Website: home-depot
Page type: review-order
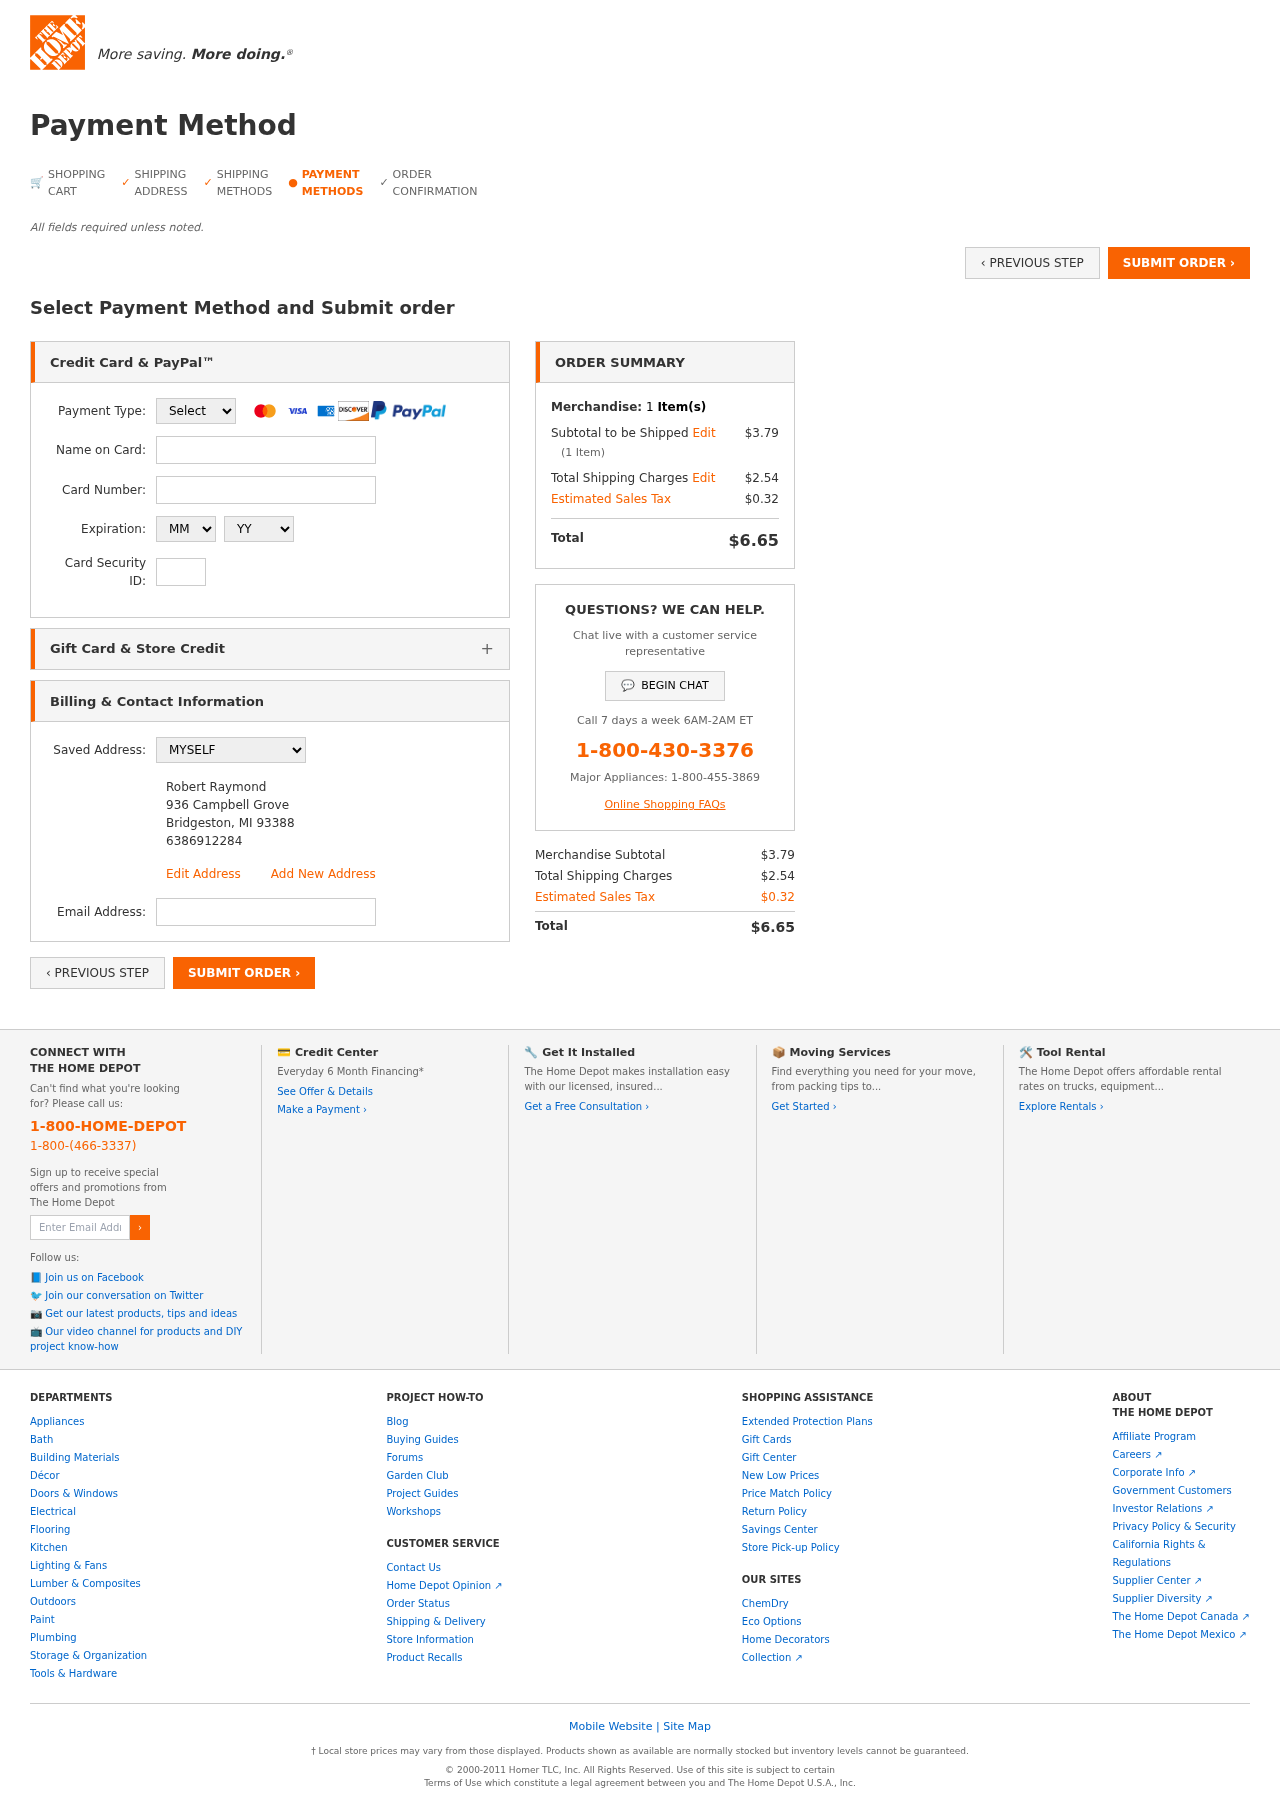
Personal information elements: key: PII_CARD_CVV
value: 619
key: PII_CARD_EXPIRY_MONTH
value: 09
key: PII_CARD_EXPIRY_YEAR
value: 26
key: PII_CARD_NUMBER
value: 2313 2919 2979 0007
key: PII_CARD_TYPE
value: Mastercard
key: PII_EMAIL
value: robertraymond@gmail.com
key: PII_FULLNAME
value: Robert Raymond
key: PII_FULLNAME2
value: Robert Raymond
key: PII_STREET
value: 936 Campbell Grove
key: PII_CITY2
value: Bridgeston
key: PII_STATE_ABBR2
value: MI
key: PII_POSTCODE
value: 93388
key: PII_POSTCODE_FULL
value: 93388
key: PII_POSTCODE_NUMERIC
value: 93388
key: PII_PHONE2
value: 6386912284
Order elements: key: ORDER_NUM_ITEMS
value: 1
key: ORDER_SUBTOTAL
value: $3.79
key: ORDER_NUM_ITEMS2
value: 1
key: ORDER_SHIPPING_COST
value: $2.54
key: ORDER_TAX
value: $0.32
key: ORDER_TOTAL
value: $6.65
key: ORDER_SUBTOTAL2
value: $3.79
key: ORDER_SHIPPING_COST2
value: $2.54
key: ORDER_TAX2
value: $0.32
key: ORDER_TOTAL2
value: $6.65